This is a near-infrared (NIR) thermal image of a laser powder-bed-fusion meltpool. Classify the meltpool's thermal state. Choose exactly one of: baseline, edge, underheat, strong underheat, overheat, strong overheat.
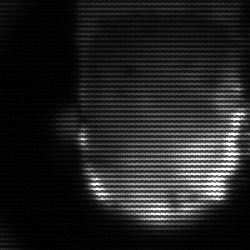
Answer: baseline